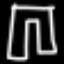
Label: pants